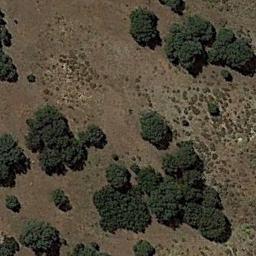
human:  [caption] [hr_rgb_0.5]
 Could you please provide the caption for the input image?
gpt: In this jungle, Only the little vegetation can be seen .

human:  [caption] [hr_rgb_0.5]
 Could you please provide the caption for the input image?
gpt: Some connected chaparrals of different sizes grow on the wasteland .

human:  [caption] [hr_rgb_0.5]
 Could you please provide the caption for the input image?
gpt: Chaparral is distributed cluster by cluster on the sand .

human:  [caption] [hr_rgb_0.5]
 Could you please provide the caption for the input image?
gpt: The chaparral is consist of some green bushes on the desert .

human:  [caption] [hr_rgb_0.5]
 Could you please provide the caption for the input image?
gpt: The chaparral is denser below than above .